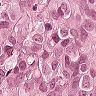
Metastatic tissue present: yes